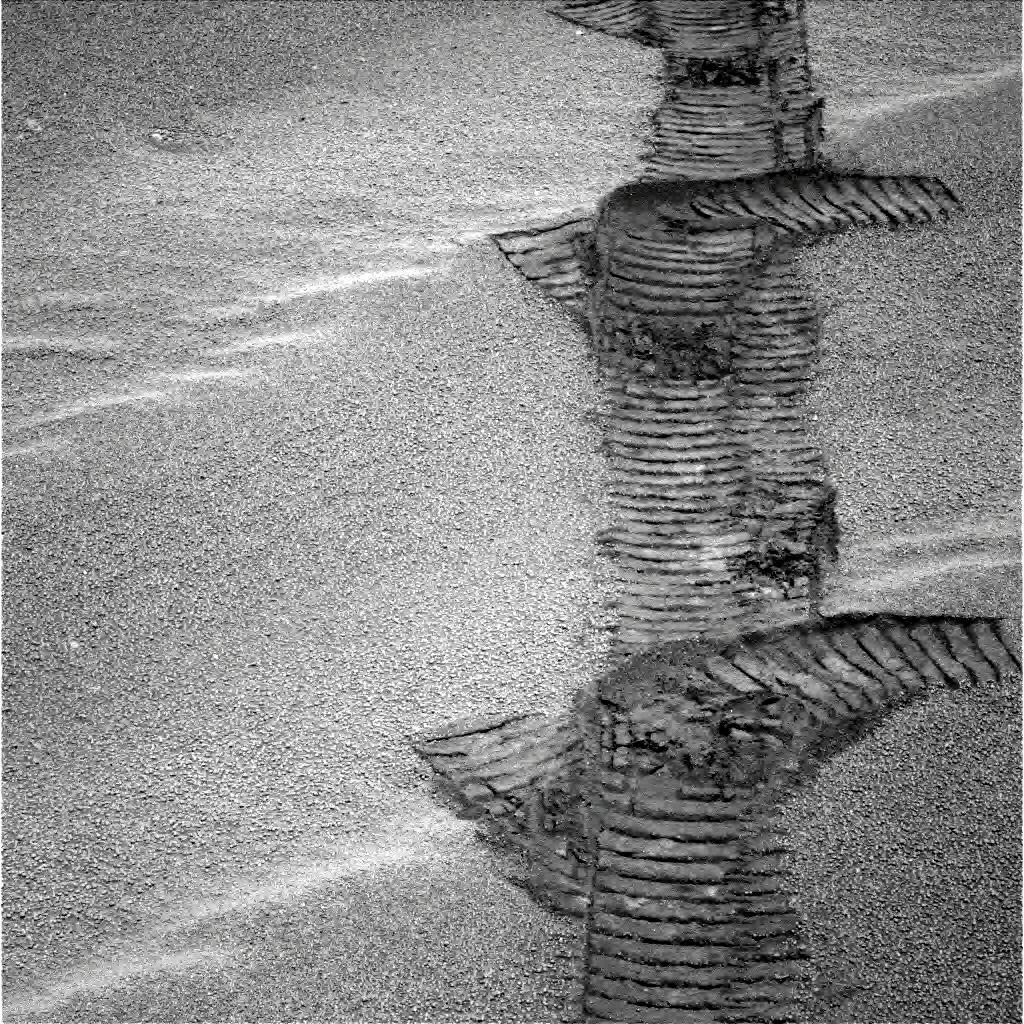
Terrain classes present: Gravel / Sand / Soil, Track